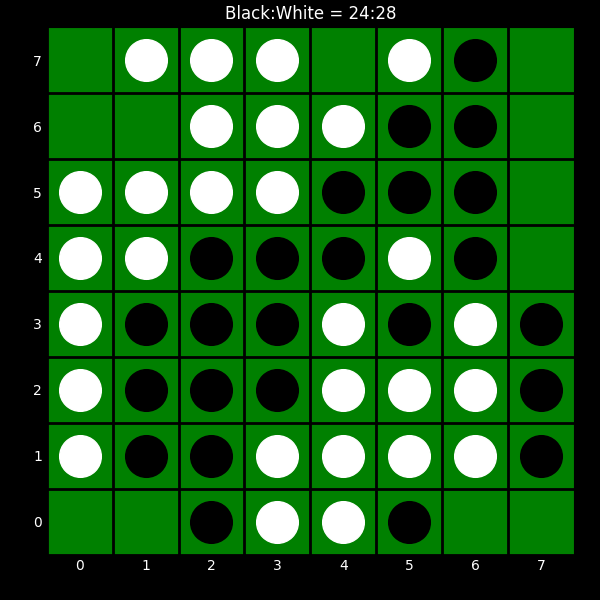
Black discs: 24
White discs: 28